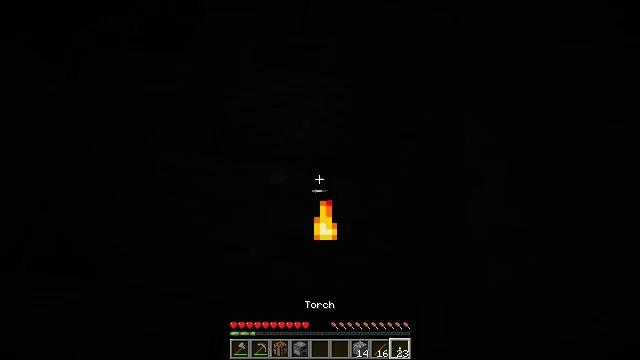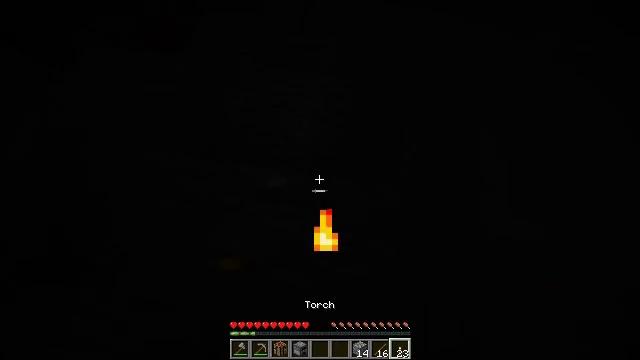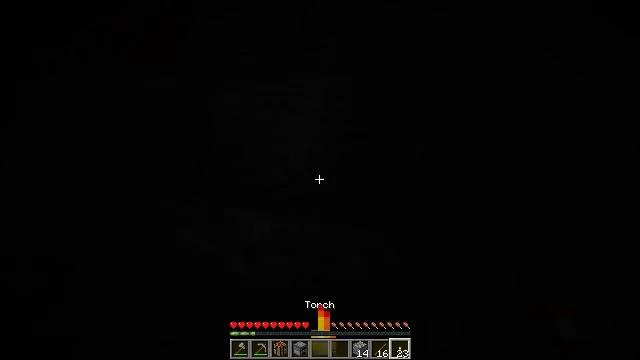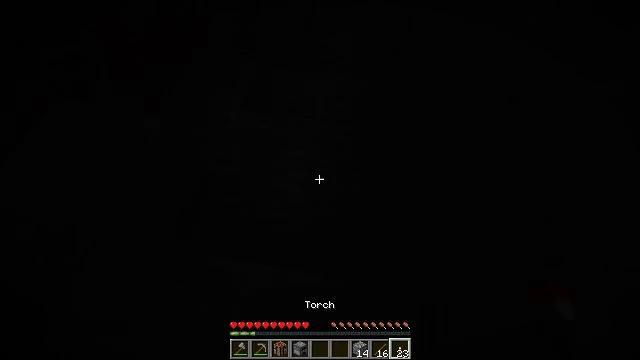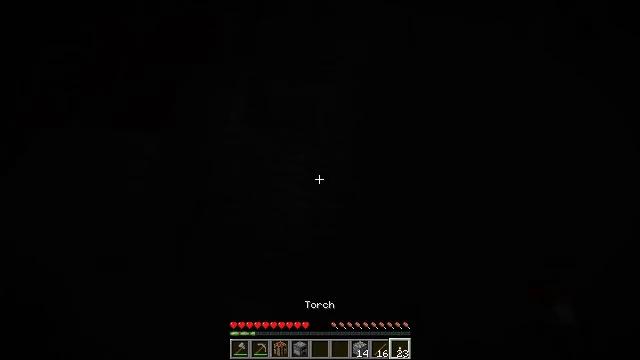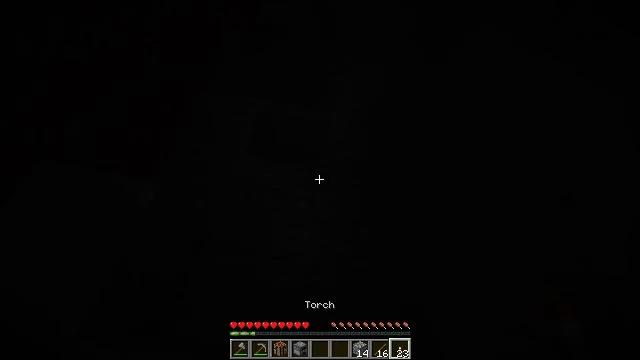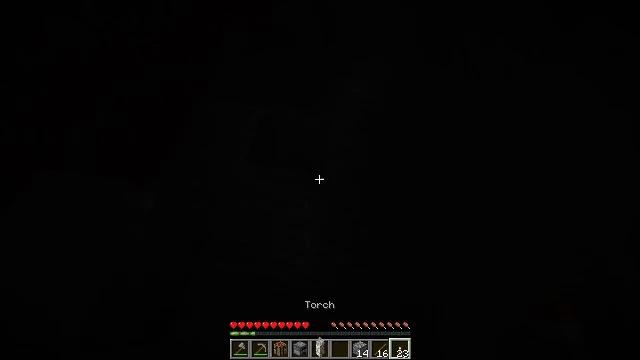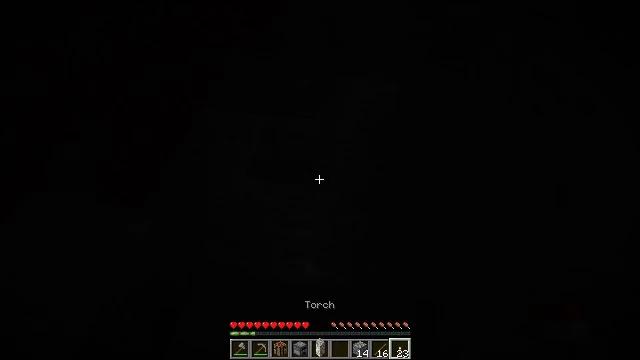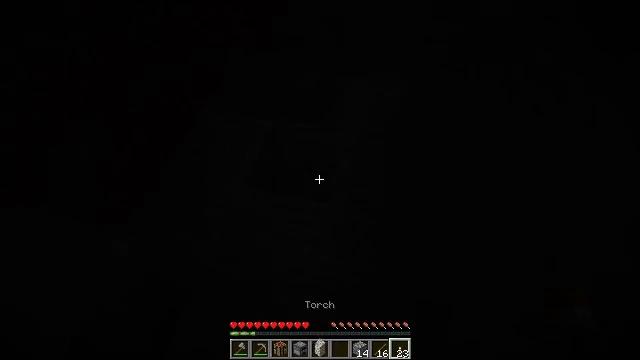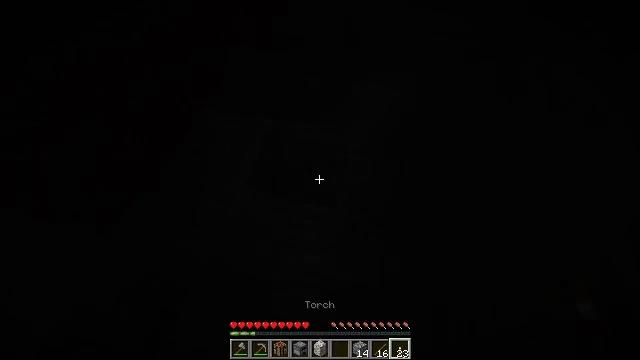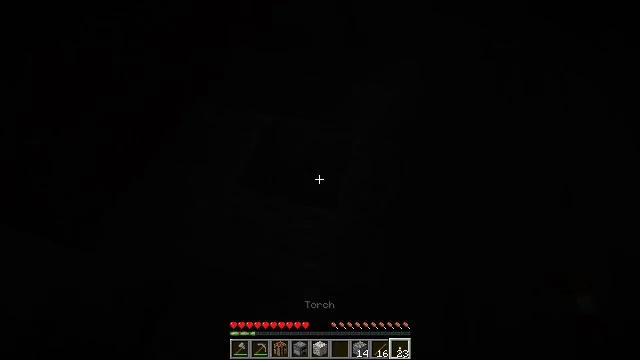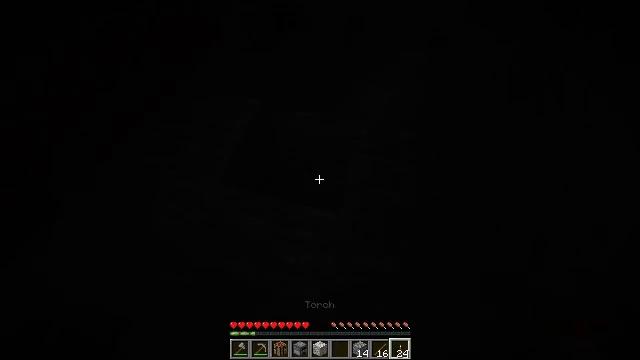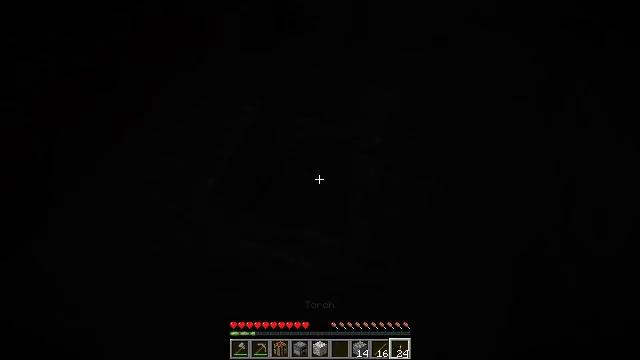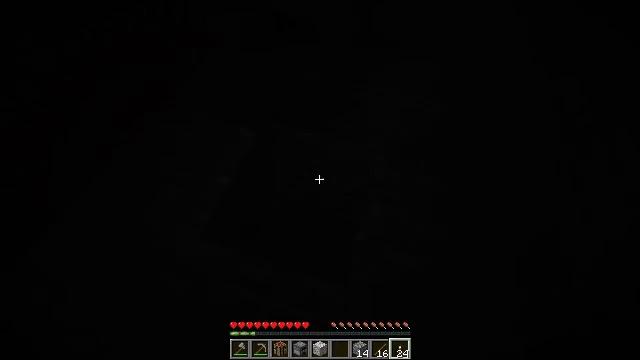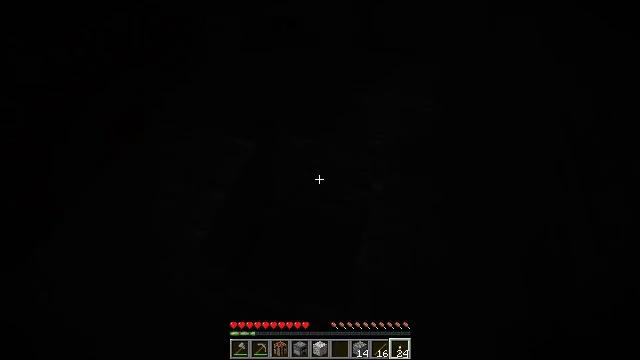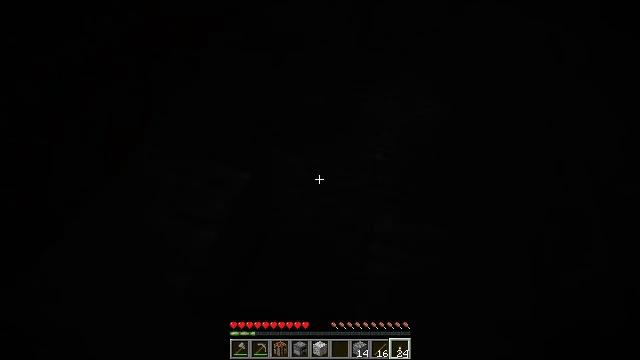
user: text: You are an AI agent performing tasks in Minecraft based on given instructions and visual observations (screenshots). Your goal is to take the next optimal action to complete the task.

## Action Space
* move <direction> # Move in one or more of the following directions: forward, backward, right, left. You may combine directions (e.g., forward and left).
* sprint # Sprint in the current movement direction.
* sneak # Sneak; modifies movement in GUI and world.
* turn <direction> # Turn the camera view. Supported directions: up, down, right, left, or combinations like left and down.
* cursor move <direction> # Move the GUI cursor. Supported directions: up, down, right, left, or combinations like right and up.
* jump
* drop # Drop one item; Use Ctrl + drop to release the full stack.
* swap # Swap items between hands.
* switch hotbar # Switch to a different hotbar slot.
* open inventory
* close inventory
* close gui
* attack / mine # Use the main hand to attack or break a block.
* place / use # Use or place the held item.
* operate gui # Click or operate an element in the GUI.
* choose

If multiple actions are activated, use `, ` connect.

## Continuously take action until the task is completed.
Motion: motion action
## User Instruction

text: Remove a diorite block from the inventory.
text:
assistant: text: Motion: move forward
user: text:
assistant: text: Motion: move forward, turn up
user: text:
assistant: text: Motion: move forward, turn up
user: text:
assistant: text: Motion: move forward, turn up
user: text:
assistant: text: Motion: move forward, turn left and up
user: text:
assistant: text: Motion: move forward
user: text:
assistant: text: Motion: move forward
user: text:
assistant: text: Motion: move forward, turn left
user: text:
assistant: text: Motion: move forward, turn left
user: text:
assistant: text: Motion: move forward
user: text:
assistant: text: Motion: move forward
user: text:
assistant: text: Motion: move forward
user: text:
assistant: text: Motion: move forward
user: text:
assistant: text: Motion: move forward
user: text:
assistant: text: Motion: move forward
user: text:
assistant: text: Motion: move forward
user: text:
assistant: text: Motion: move forward
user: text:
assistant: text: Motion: move forward
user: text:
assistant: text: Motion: move forward
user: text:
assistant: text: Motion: move forward
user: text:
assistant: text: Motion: move forward
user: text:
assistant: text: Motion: move forward
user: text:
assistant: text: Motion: move forward
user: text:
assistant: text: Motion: move forward
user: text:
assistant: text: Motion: move forward
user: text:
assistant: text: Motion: turn left and up
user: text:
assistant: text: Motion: turn left and up
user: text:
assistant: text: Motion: turn left and up
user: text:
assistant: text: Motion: turn left and up
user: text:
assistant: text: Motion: no_op